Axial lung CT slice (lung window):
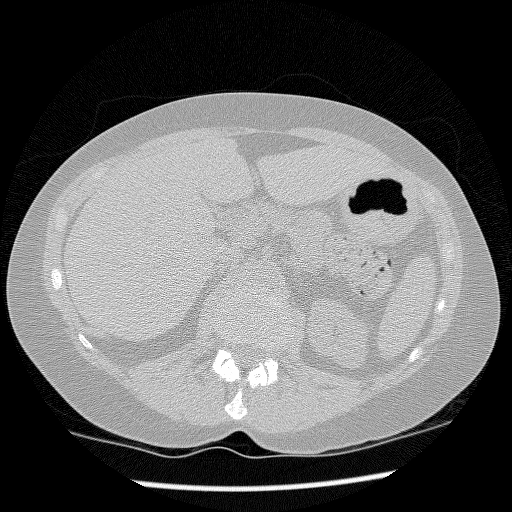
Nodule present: no